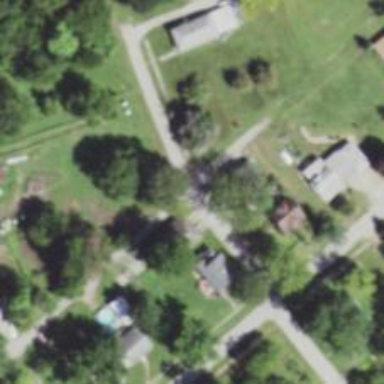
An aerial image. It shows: Alley classified as service road.